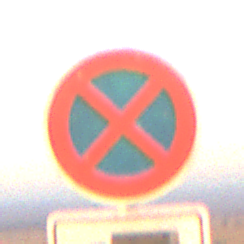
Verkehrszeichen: AbsolutesHalteverbot
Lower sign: HinweisDurchSinnbild7
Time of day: SunriseSunset
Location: Outdoor (Nature)
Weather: Clear
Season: NotSpecified
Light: Natural